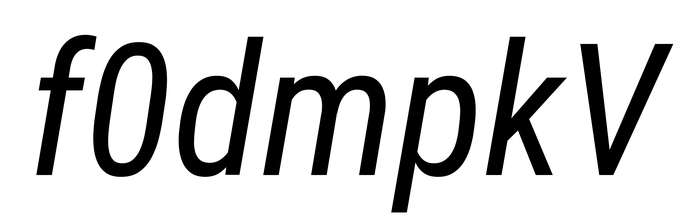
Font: Roboto-Italic_Condensed_Italic